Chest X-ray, PA view. Patient: 55 years old, sex F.
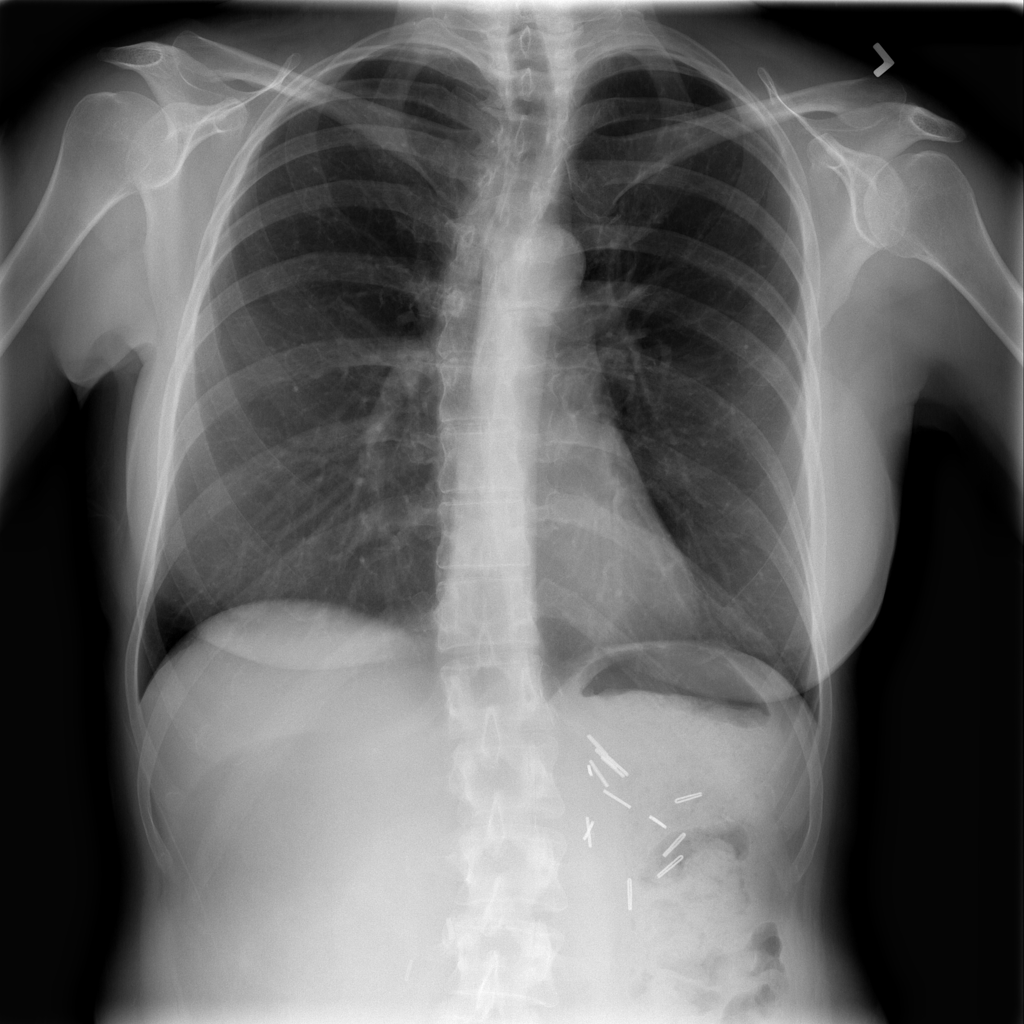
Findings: No Finding